Question: I'm working on responsive designed web site using media queries. But i do not know how to take a good width set.

As you can see on this table, there is a lot of different resolution even for a single type of device. And as resolution is coming bigger and bigger on mobile device, it is hard to know what design to apply for a specific resolution.
For now, I'm using this :
Mobile First
@media screen and (min-width:720px) => Phablet
@media screen and (min-width:768px) => Tablet
@media screen and (min-width:1024px) => Desktop
Thank you for any advice or recomendations !
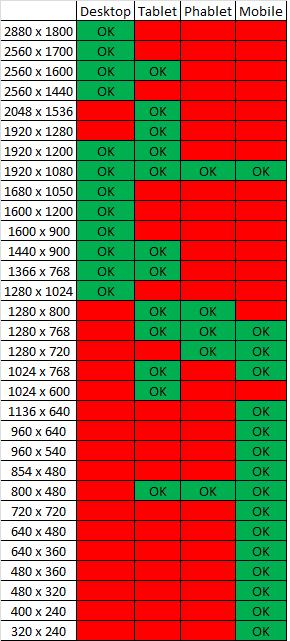
Answer: > Responsive Web design (RWD) is a Web design approach aimed at crafting sites to provide an optimal viewing experience
When you design your responsive website you should consider the size of the screen and not the device type. The media queries helps you do that.
If you want to style your site per device, you can use the 'user agent' value, but this is not recommended since you'll have to work hard to maintain your code for new devices, new browsers, browsers versions etc while when using the screen size, all of this does not matter.
You can see some standard resolutions <URL>.
, in my opinion, you should first design your website layout, and only then adjust it with media queries to fit possible screen sizes.
Why? As I said before, the screen resolutions variety is big and if you'll design a mobile version that is targeted to 320px your site won't be optimized to 350px screens or 400px screens.
1. When designing a responsive page, open it in your desktop browser and change the width of the browser to see how the width of the screen affects your layout and style.
2. Use percentage instead of pixels, it will make your work easier.
I have a table with 5 columns. The data looks good when the screen size is bigger than 600px so I add a breakpoint at 600px and hides 1 less important column when the screen size is smaller. Devices with big screens such as desktops and tablets will display all the data, while mobile phones with small screens will display part of the data.
---
Not directly related to the question but important aspect in responsive design.
Responsive design also relate to the fact that the user have a different state of mind when using a mobile phone or a desktop. For example, when you open your bank's site in the evening and check your stocks you want as much data on the screen. When you open the same page in the your lunch break your probably want to see few important details and not all the graphs of last year.